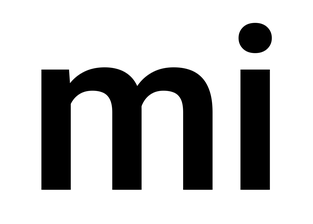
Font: Roboto_SemiBold